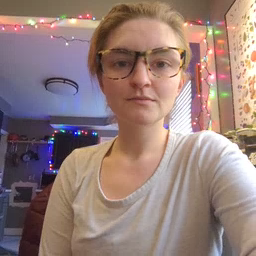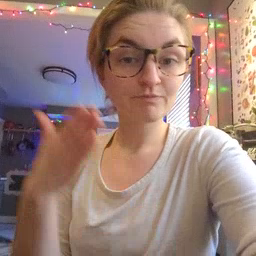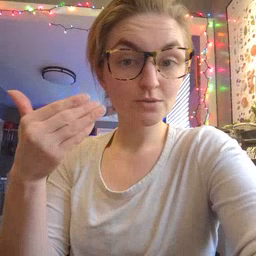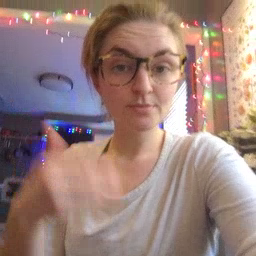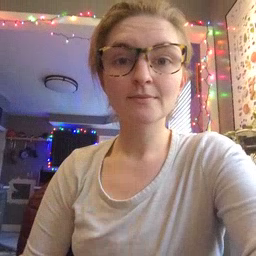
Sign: flag